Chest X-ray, PA view. Patient: 49 years old, sex M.
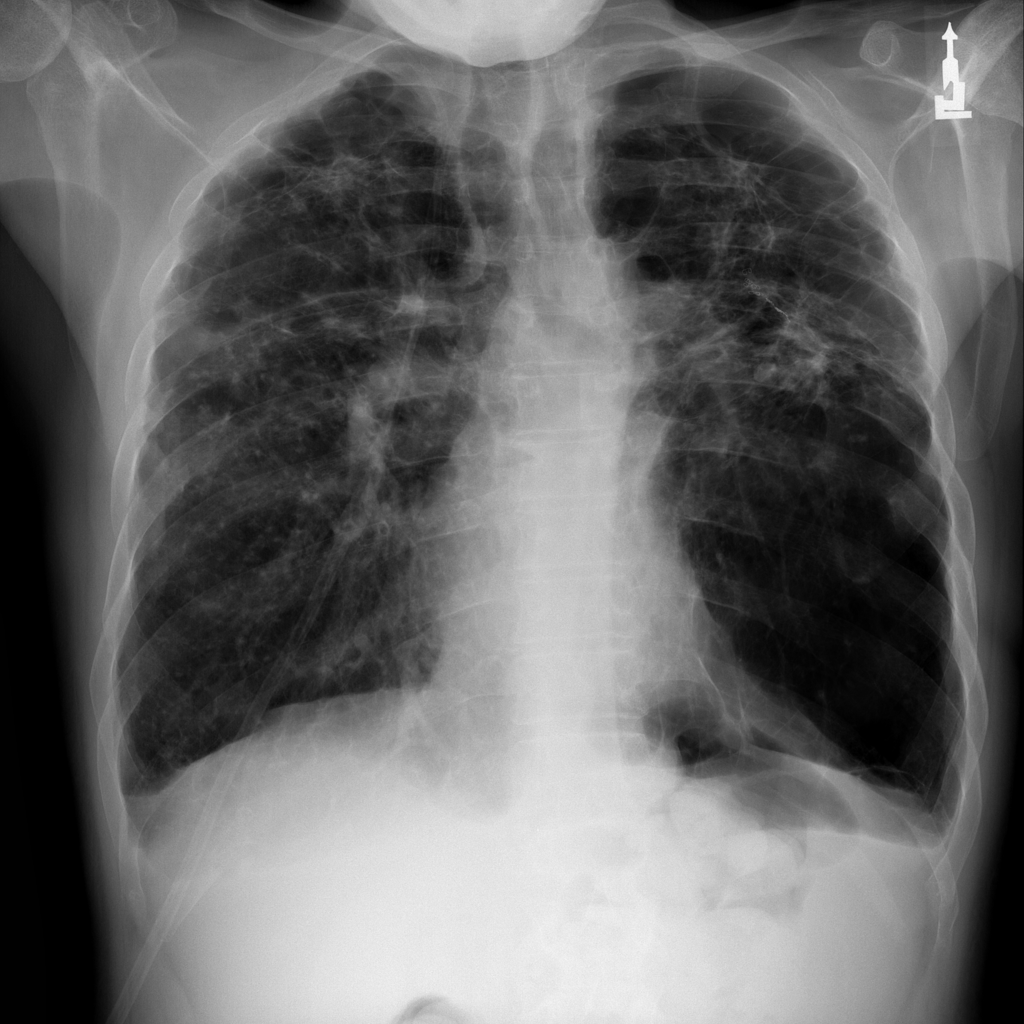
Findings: No Finding